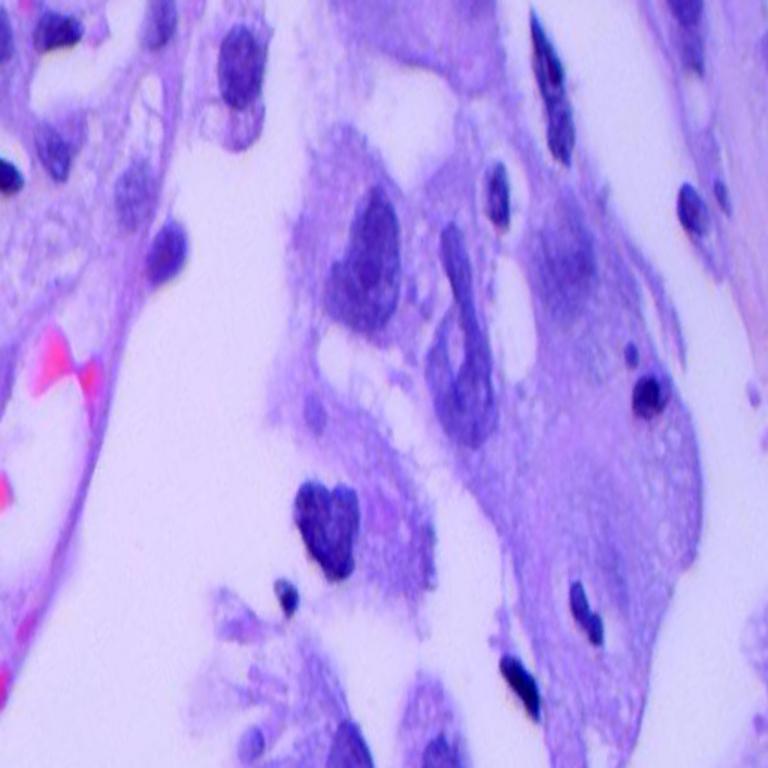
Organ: lung
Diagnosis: adenocarcinomas